Brain MRI, t1w sequence, axial 2D slice.
Patient: age 25, sex F, weight 78 kg, height 1.78 m
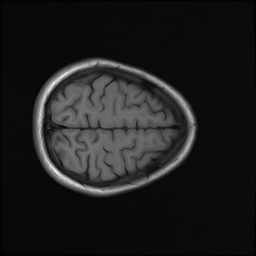